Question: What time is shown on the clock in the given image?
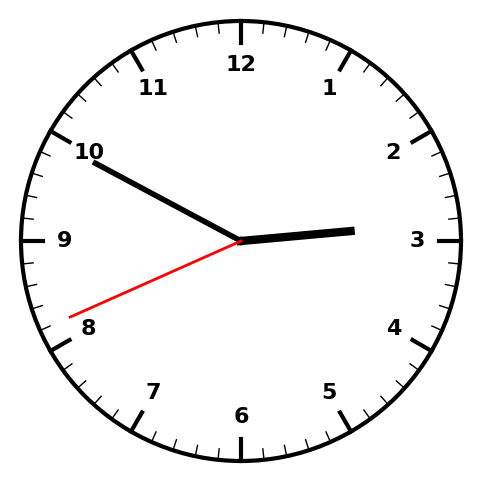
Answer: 02:49:41